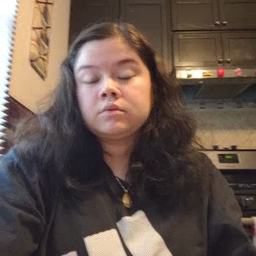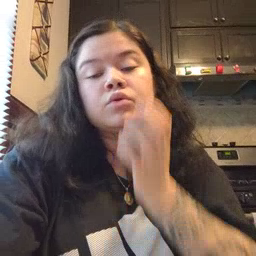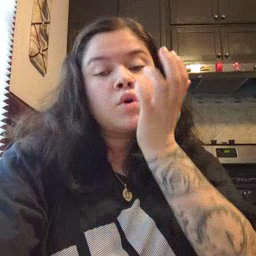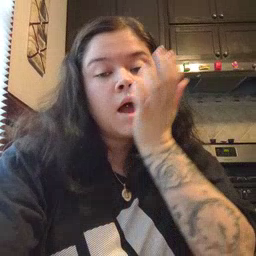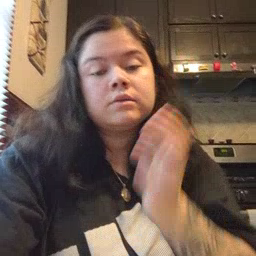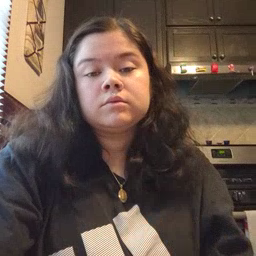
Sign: grass